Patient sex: F
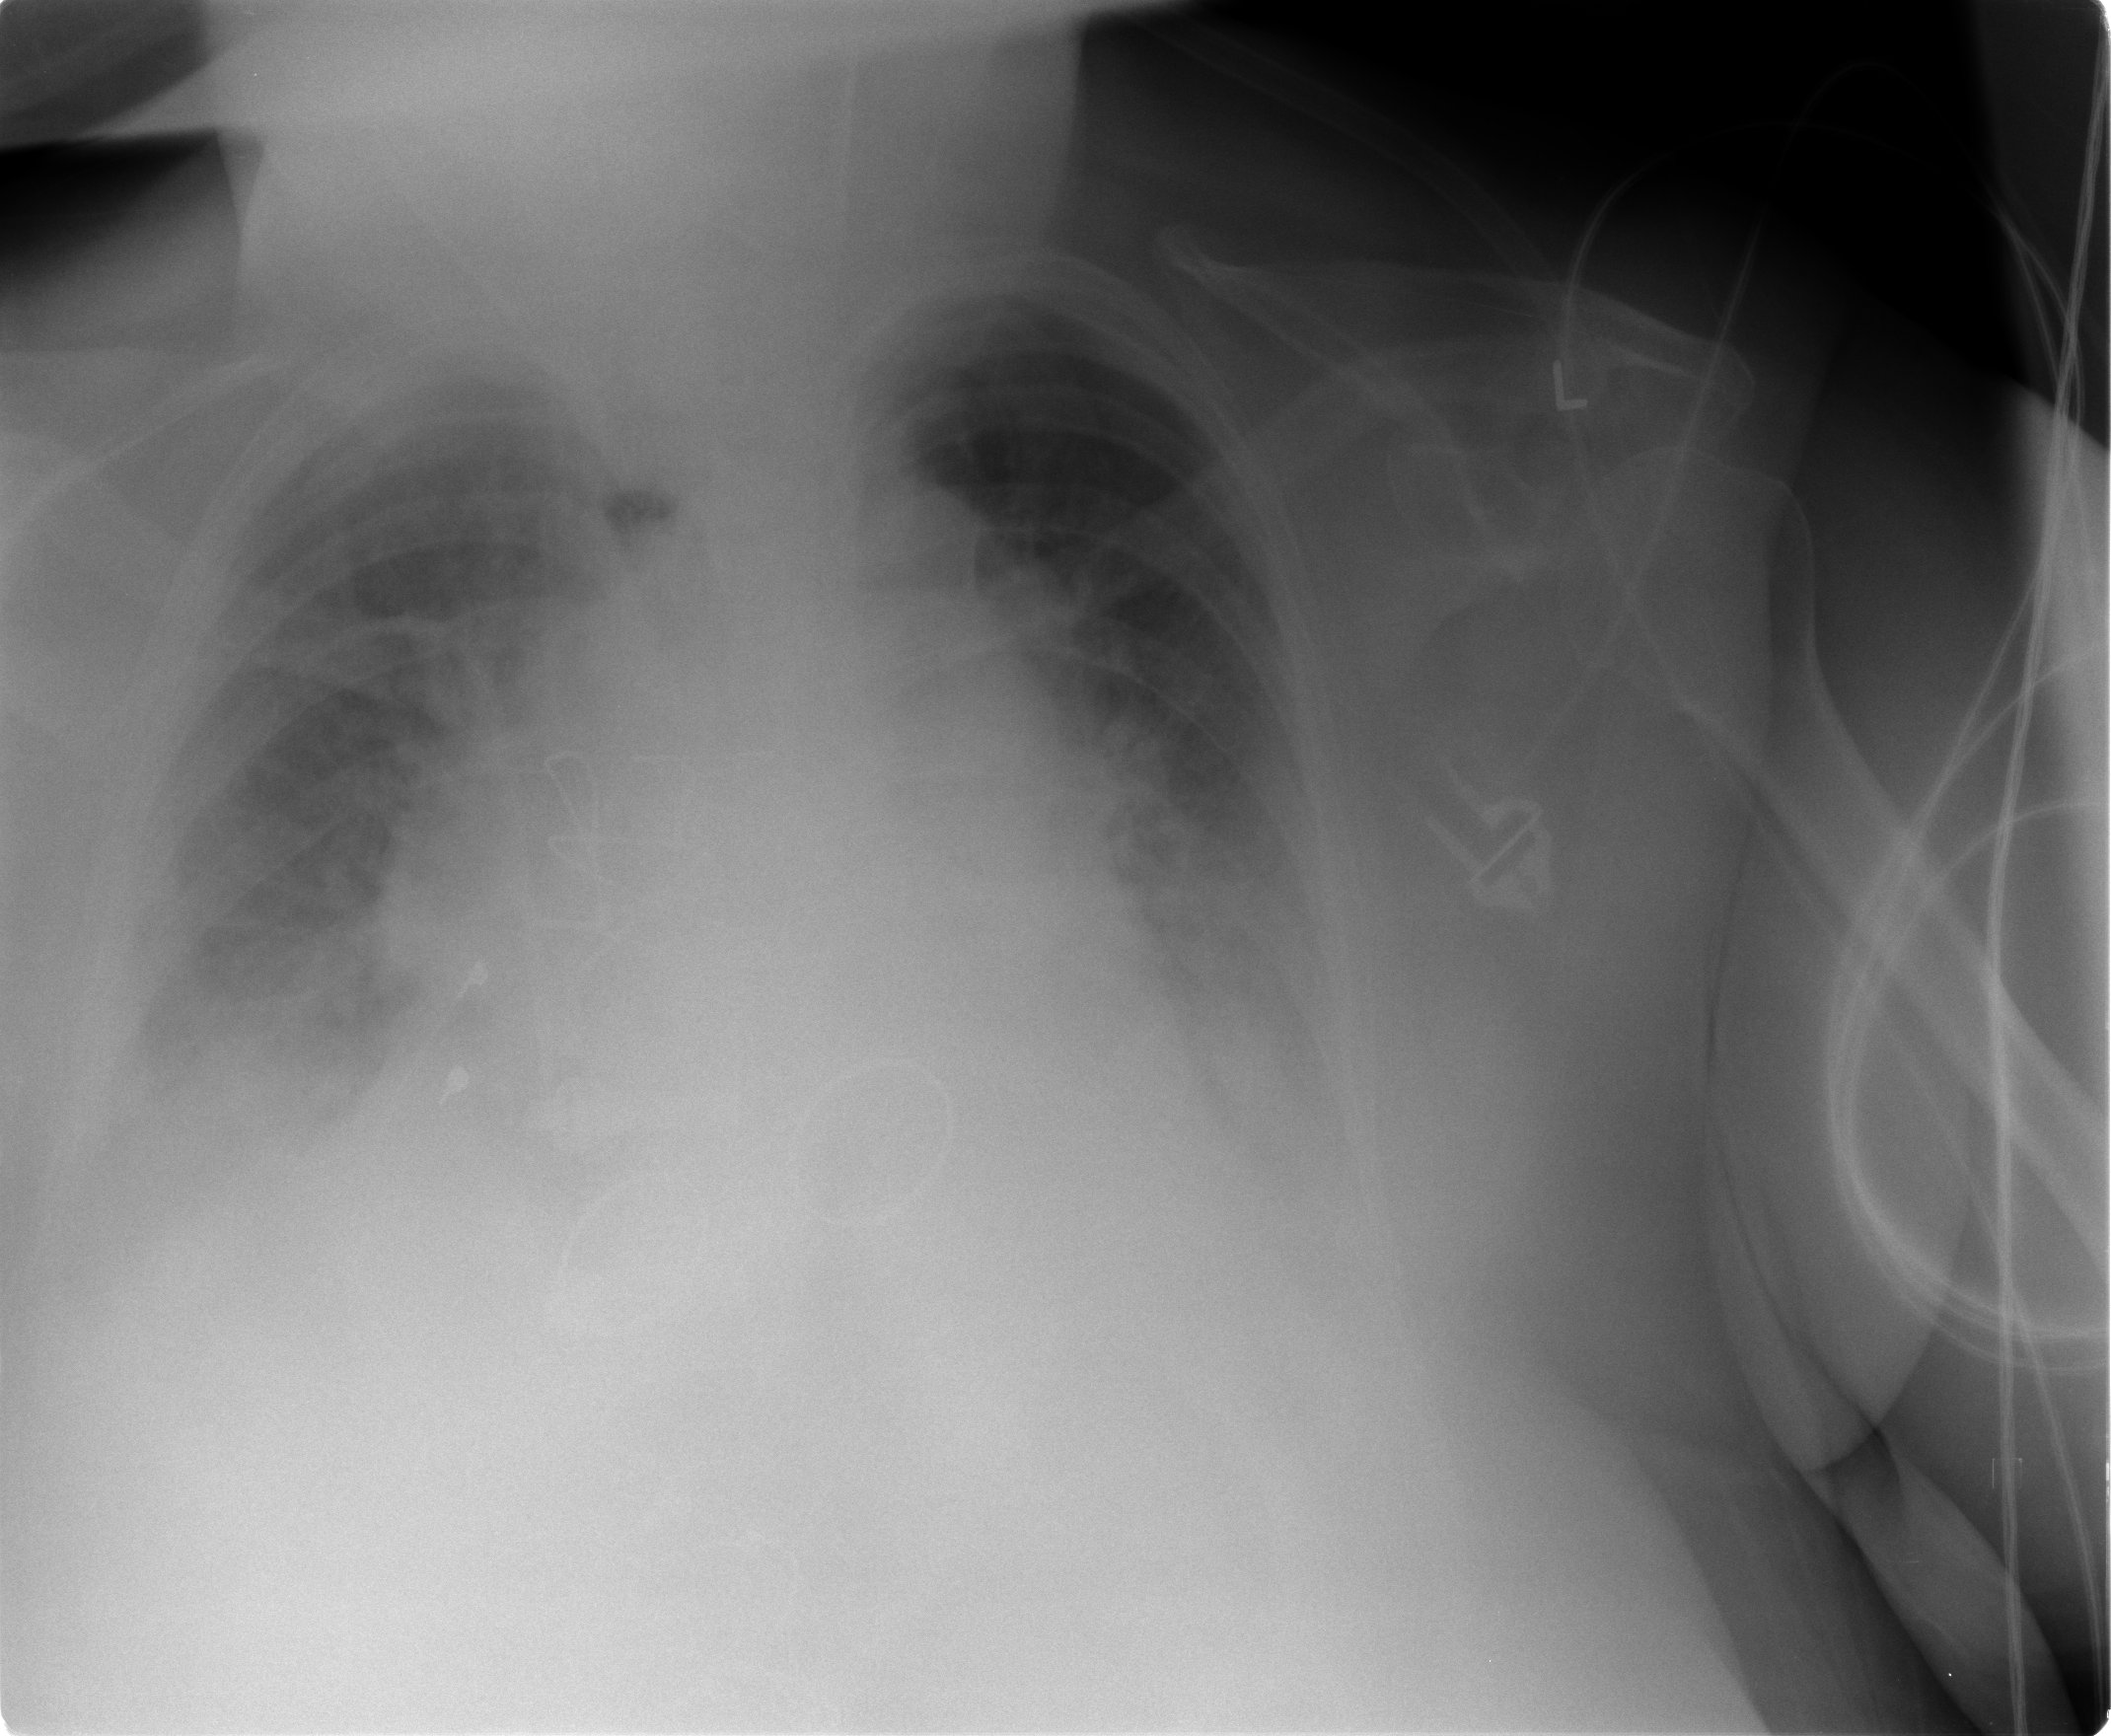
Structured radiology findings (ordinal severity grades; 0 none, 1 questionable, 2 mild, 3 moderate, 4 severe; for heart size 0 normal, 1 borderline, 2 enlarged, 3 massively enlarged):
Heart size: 2
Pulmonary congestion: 3
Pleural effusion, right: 3
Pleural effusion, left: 3
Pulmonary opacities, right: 0
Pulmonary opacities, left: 0
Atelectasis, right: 3
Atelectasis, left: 3